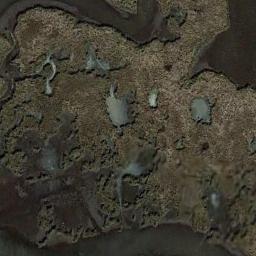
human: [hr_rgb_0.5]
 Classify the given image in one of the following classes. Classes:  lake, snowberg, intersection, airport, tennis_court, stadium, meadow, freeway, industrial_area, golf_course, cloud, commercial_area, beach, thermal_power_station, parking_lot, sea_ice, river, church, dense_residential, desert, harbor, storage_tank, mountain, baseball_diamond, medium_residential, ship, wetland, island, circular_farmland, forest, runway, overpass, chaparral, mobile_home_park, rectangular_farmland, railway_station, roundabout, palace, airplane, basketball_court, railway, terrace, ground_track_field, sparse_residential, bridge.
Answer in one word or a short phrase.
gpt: wetland